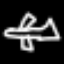
Label: airplane